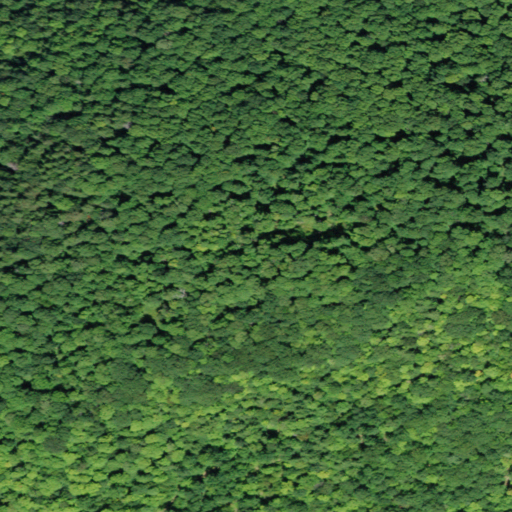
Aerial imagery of mountain in New York named Sicklers Mountain containing deciduous forest, mixed forest, and evergreen forest